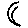
Label: moon